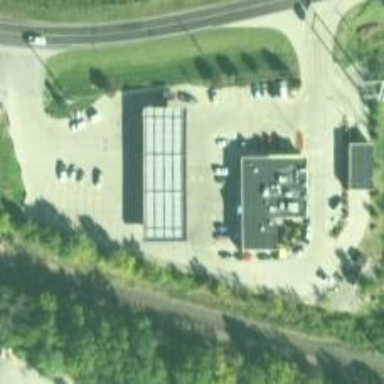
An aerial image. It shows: Convenience shop.